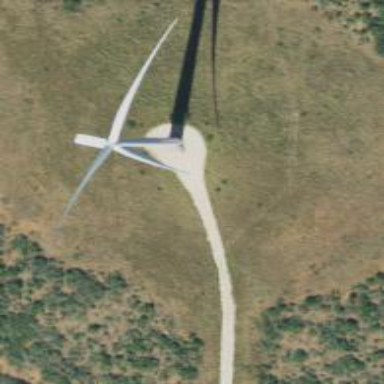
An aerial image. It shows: Wind generator powered by horizontal axis wind turbine.